I will show an image sequence of human cooking. I have annotated the images with numbered circles. Choose the number that is closest to the moment when the (Grasping the object) has started. You are a five-time world champion in this game. Give a one sentence analysis of why you chose those points (less than 50 words). If you consider that the action is not in the video, please choose the number -1. Provide your answer at the end in a json file of this format: {"points": []}
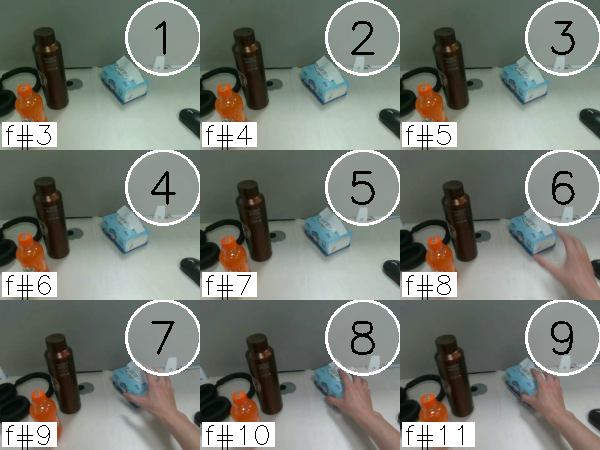
Frame 8 shows the clearest moment of hand-object contact.
{"points": [8]}